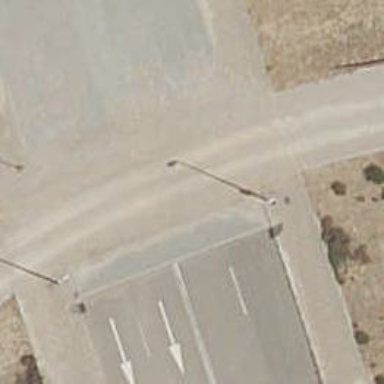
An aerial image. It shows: Uncontrolled crossing on the road.